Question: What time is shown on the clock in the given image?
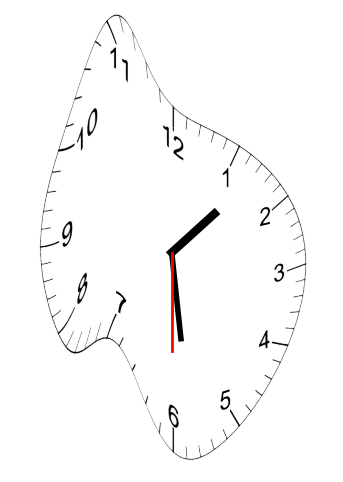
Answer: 01:28:30